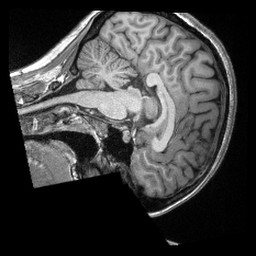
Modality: T1w
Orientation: sagittal
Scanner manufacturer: siemens
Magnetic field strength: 3 T
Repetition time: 2.3 s
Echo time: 0.00308 s